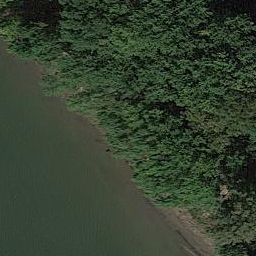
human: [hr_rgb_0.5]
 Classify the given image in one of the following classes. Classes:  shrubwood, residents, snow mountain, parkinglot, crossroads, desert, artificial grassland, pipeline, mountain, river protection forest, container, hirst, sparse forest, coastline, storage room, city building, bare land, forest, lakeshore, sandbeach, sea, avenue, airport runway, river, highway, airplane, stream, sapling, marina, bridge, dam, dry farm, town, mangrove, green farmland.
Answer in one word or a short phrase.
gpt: river protection forest